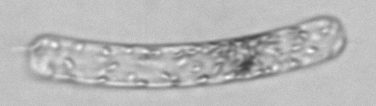
Label: Guinardia_striata